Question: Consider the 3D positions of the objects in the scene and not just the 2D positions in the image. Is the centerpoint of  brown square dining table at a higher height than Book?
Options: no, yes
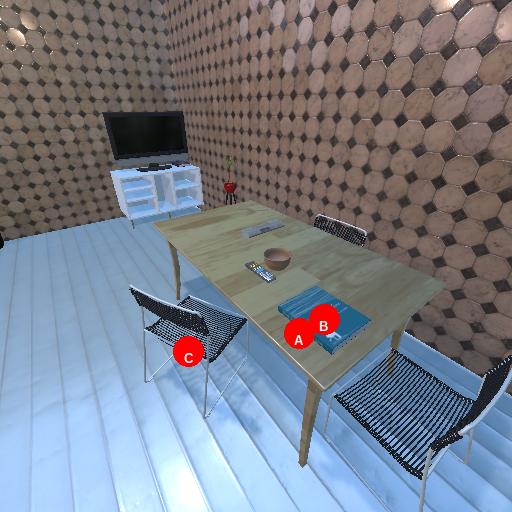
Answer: no